九年级 · 解析几何
如图, 矩形 $A B C D$ 中, $A B=8, A D=6$, 以 $A$ 为圆心, $r$ 为半径作 $\odot A$, 使得点 $D$在圆内, 点 $C$ 在圆外, 则半径 $r$ 的取值范围是 $\qquad$

(第 13 题)

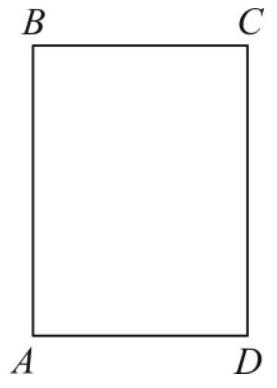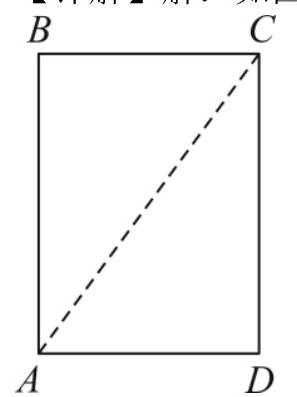
答案:  $6<r<10$

解析: 首先利用勾股定理得出 $A C$ 的长, 利用以 $A$ 为圆心, $r$ 为半径作 $\odot A$, 使得点 $D$ 在圆内, 点 $C$ 在圆外, 得出 $r$ 的取值范围即可.

【详解】解: 如图, 连接 $A C$,

$\because$ 矩形矩形 $A B C D$ 中, $A B=8, A D=6$,

$\therefore A C=10$,

$\because$ 以 $A$ 为圆心, $r$ 为半径作 $\odot A$, 使得点 $D$ 在圆内, 点 $C$ 在圆外,

$\therefore$ 半径 $r$ 的取值范围是: $6<r<10$,

故答案为: $6<r<10$.

【点睛】本题主要考查了点与圆的位置关系以及勾股定理, 利用图形得出 $r$ 的取值范围是解题关键.